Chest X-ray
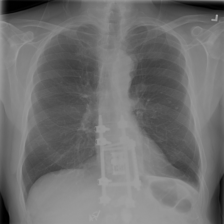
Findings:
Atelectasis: negative
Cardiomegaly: negative
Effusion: negative
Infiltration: negative
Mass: negative
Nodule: negative
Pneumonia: negative
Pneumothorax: negative
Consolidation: negative
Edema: negative
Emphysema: positive
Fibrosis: negative
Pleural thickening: negative
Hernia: negative